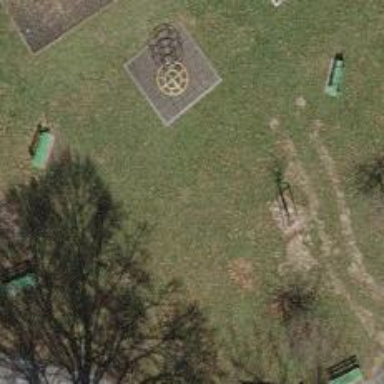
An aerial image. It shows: Playground featuring horse-themed seesaw.